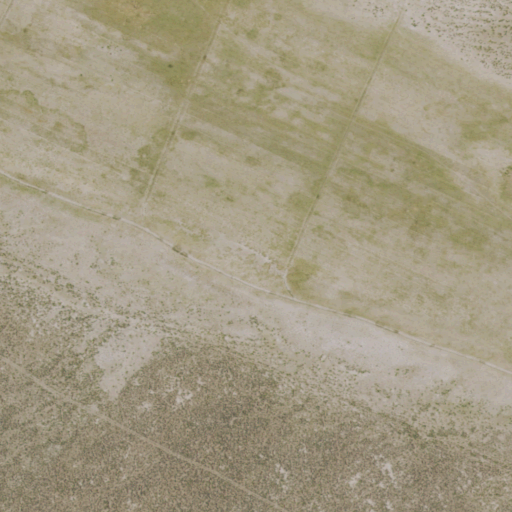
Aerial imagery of plain(s) in Nevada named Grubb Flat containing only shrub